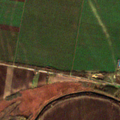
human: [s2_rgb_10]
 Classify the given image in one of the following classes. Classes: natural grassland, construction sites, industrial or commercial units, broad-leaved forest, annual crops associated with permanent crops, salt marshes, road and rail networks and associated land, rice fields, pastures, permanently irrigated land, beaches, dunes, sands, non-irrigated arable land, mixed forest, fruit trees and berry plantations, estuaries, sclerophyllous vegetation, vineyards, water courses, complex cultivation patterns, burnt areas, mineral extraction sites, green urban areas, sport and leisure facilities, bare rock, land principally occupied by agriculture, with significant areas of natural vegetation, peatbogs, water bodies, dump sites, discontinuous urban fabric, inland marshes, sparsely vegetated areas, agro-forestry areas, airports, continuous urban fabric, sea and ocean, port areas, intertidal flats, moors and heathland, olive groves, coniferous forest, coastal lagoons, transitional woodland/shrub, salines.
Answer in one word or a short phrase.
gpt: non-irrigated arable land, complex cultivation patterns, transitional woodland/shrub, inland marshes